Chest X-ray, PA view. Patient: 50 years old, sex M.
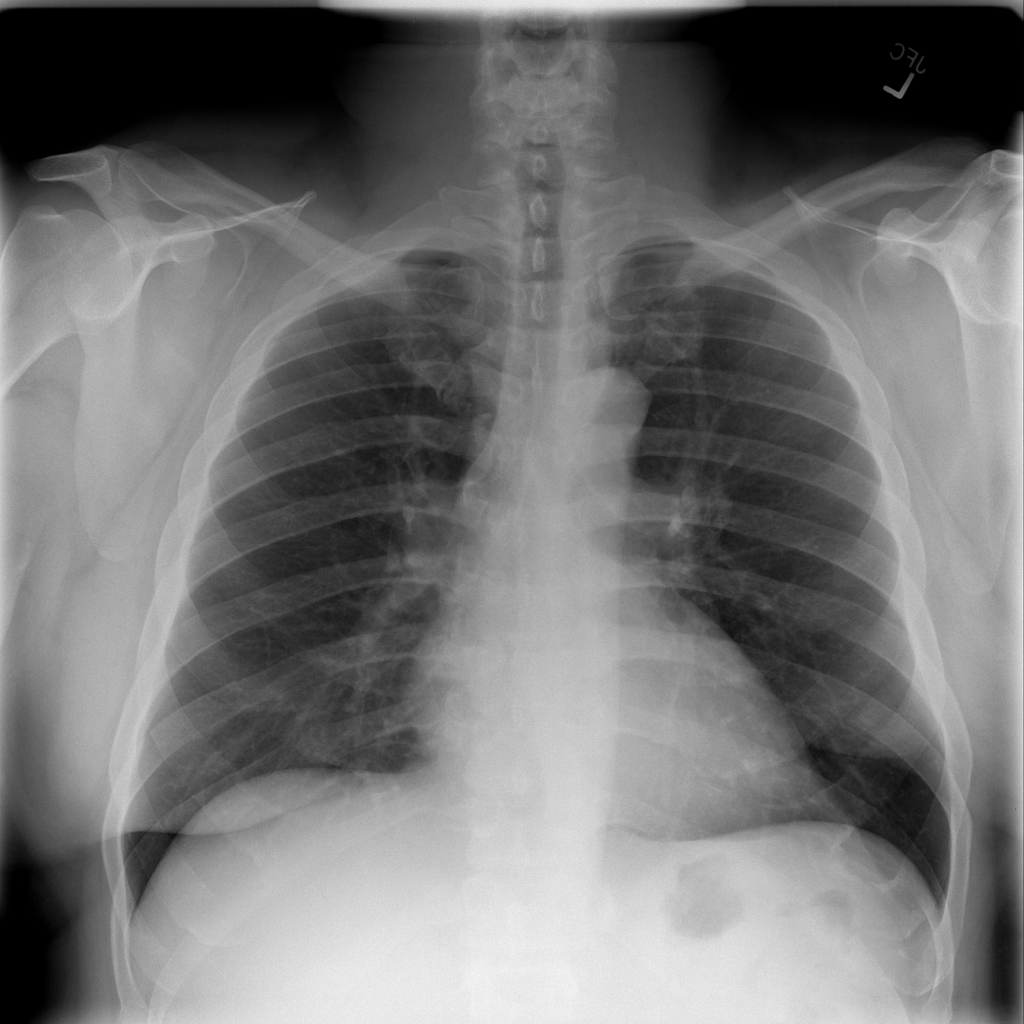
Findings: No Finding